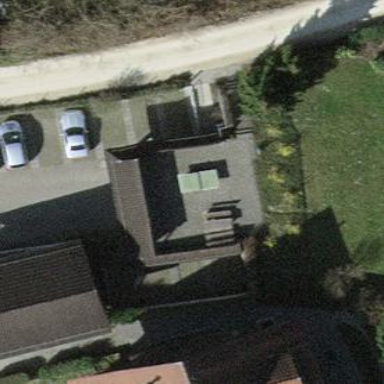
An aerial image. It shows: View of roof of building.